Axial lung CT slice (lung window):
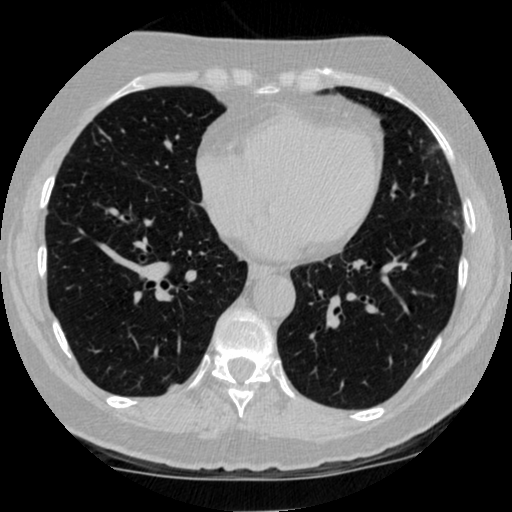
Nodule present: no